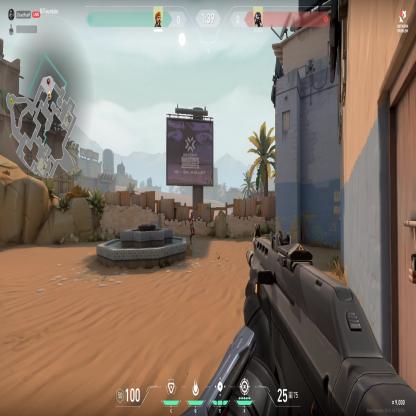
Label: enemy